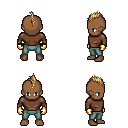
a pixel art fantasy rpg character, male body template, human, dark skin, brown long-sleeve shirt, teal pants, blonde mohawk hairstyle, gold gloves, four views (front, back, left, right), 2x2 character sprite sheet, small pixel art, hard edges, no anti-aliasing